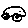
Label: car